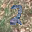
Label: 2